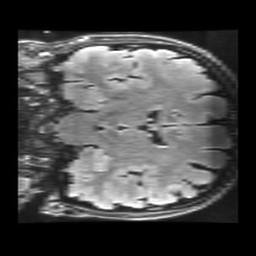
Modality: FLAIR
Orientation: coronal
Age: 23
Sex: female
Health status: healthy
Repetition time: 12 s
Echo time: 0.09782 s